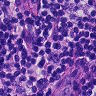
Metastatic tissue present: no